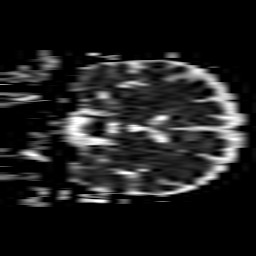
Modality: ADC
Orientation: coronal
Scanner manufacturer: philips
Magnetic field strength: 1.5 T
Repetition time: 3.484 s
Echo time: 0.07078 s